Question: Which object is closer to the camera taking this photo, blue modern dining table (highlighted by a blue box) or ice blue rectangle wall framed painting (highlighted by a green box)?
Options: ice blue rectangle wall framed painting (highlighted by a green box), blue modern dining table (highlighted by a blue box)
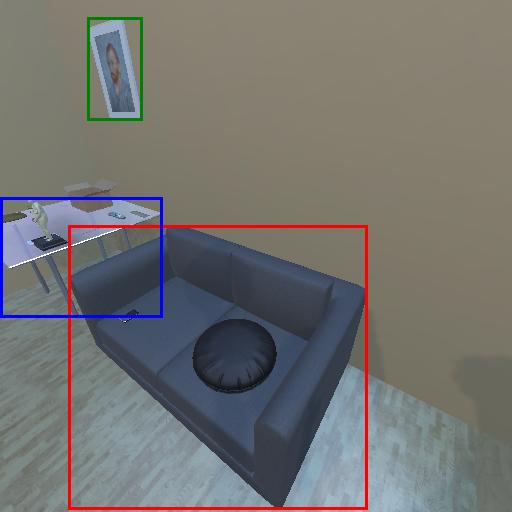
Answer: ice blue rectangle wall framed painting (highlighted by a green box)